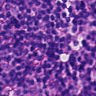
Metastatic tissue present: no